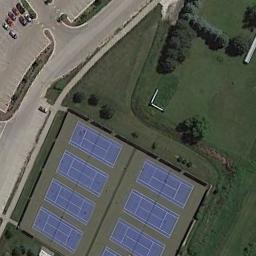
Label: tennis_court